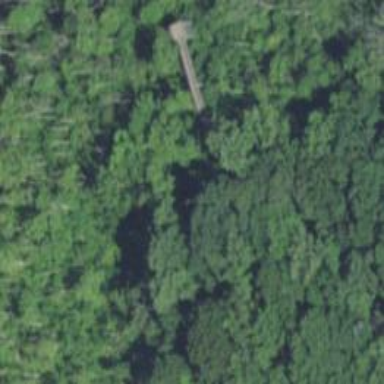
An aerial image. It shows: Path crossing trestle bridge.